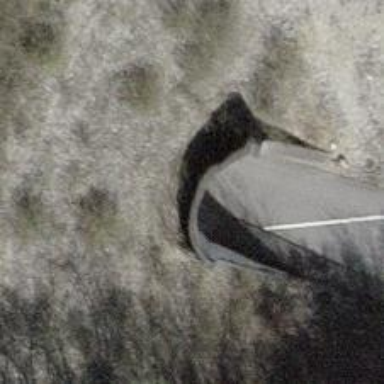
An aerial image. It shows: Service road with asphalt surface running through tunnel.